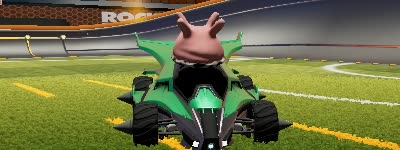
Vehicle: aftershock